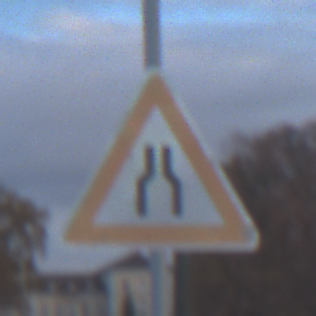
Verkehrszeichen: VerengteFahrbahn
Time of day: SunriseSunset
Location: Outdoor (Suburban)
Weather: PartlyCloudy
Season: NotSpecified
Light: Natural